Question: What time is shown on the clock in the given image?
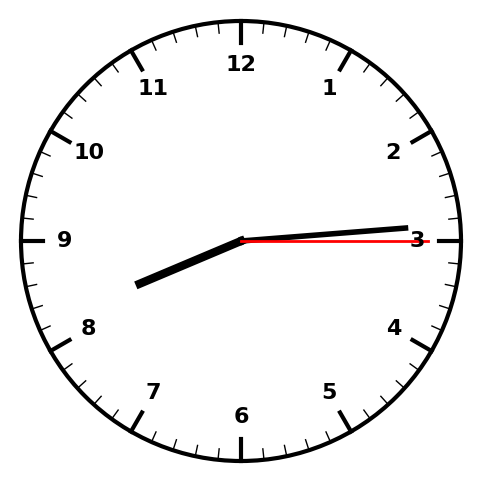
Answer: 08:14:15